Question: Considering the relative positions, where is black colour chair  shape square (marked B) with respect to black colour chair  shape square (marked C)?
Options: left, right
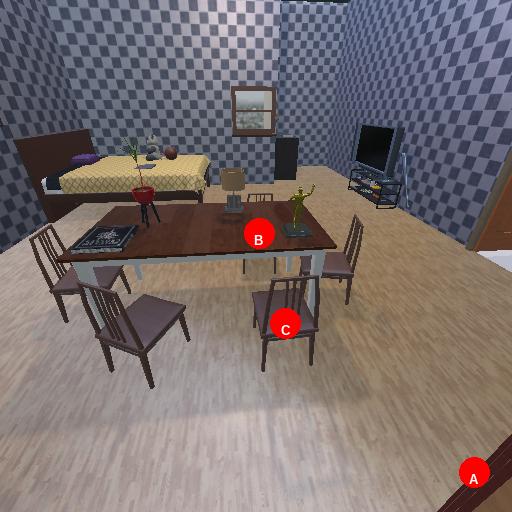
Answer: left